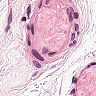
Metastatic tissue present: no